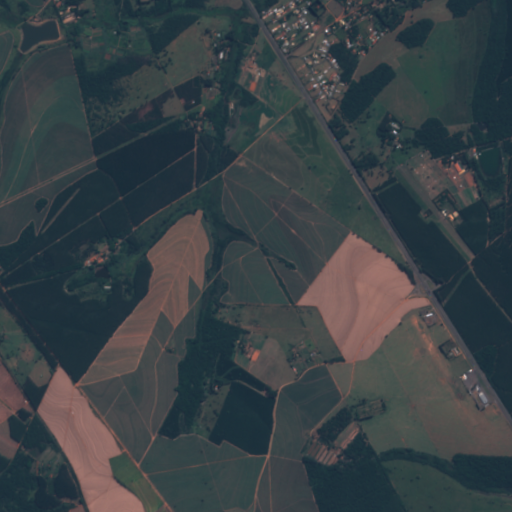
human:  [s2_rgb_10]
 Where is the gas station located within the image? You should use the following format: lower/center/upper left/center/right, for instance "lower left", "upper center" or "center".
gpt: The gas station is located in the lower right of the image.
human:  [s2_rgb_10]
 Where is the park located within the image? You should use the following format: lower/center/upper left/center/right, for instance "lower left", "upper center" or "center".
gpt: The park is located in the upper right of the image.
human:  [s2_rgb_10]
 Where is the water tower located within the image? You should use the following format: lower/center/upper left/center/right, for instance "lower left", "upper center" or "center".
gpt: The water tower is located in the upper center of the image.
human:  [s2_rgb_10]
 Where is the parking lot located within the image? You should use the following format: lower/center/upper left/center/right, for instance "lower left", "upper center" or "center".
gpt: There is no parking lot in the image.